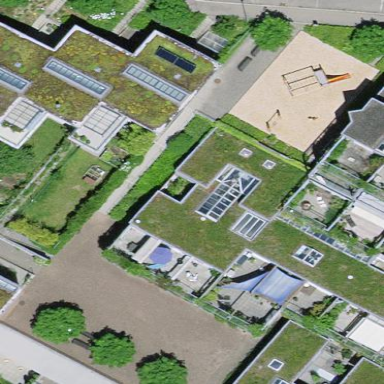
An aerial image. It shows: Residential building.